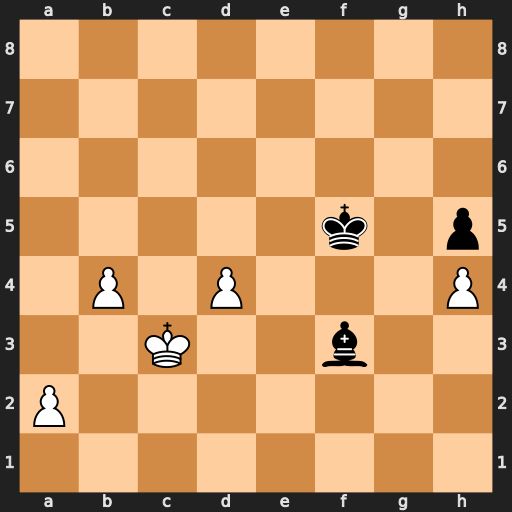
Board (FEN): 8/8/8/5k1p/1P1P3P/2K2b2/P7/8
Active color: w
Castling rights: -
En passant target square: -
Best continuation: Kc4 Ke6 Kc5